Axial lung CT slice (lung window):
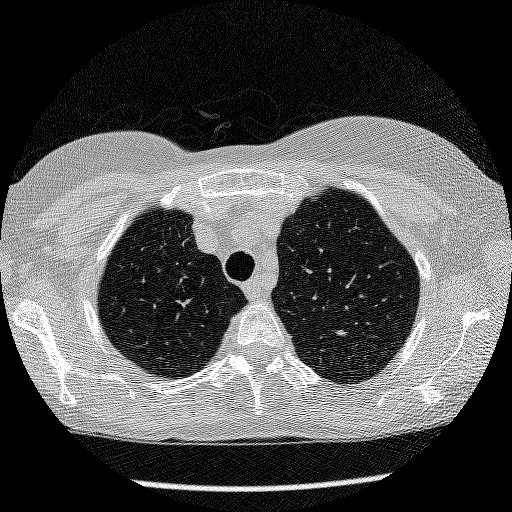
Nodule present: no